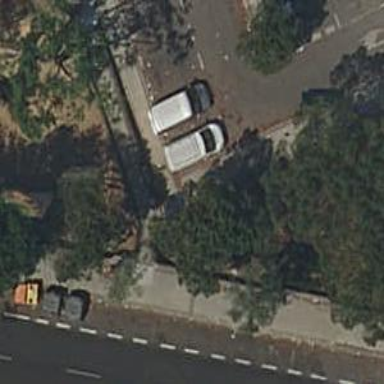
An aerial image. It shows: Road serving as parking aisle.